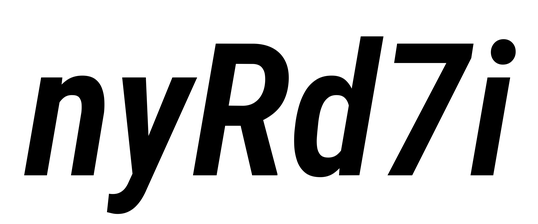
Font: Roboto-Italic_Condensed_SemiBold_Italic